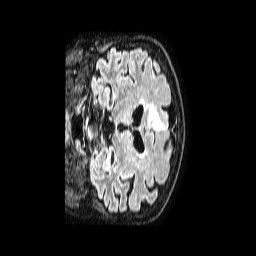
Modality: FLAIR
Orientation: coronal
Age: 60
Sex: female
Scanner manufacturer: philips
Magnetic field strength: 1.5 T
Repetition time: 4.8 s
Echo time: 0.3 s